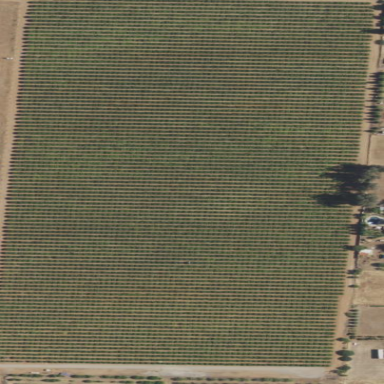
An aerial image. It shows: Orange orchard with rows of orange trees.